Field crop: maize
Growth stage: 2
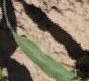
Species: maize